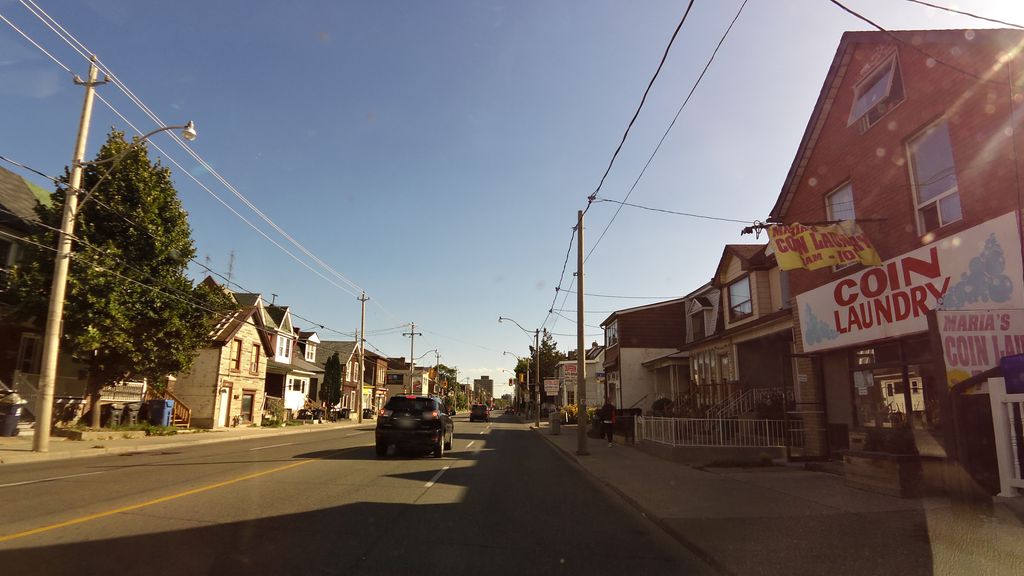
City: toronto